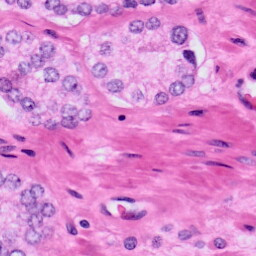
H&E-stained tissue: Prostate